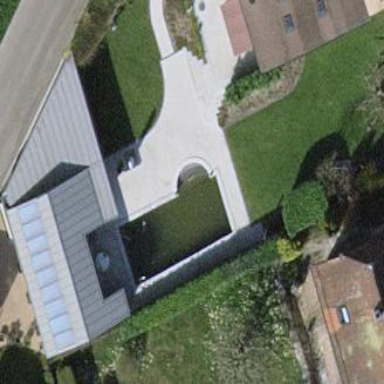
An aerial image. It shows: Outdoor swimming pool in leisure land area. The swimming pool is for personal use.